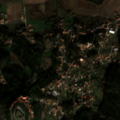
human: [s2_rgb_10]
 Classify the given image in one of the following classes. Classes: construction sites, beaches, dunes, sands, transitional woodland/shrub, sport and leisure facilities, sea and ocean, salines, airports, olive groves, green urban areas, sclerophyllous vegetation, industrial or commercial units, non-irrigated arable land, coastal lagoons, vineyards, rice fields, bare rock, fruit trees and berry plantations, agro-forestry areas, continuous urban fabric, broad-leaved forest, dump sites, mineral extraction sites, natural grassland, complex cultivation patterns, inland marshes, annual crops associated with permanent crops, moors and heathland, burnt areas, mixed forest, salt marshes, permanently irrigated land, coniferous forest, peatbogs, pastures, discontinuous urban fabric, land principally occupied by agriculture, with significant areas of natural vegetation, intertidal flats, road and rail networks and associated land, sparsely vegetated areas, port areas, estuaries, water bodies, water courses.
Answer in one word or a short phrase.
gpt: discontinuous urban fabric, olive groves, complex cultivation patterns, land principally occupied by agriculture, with significant areas of natural vegetation, mixed forest